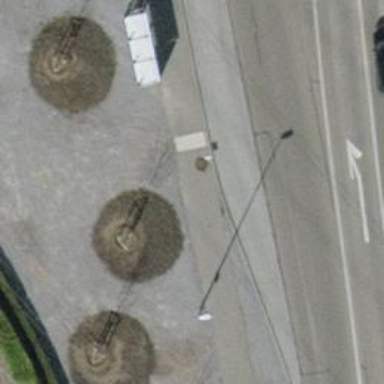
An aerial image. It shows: Bus stop with shelter. It is platform for public transport.